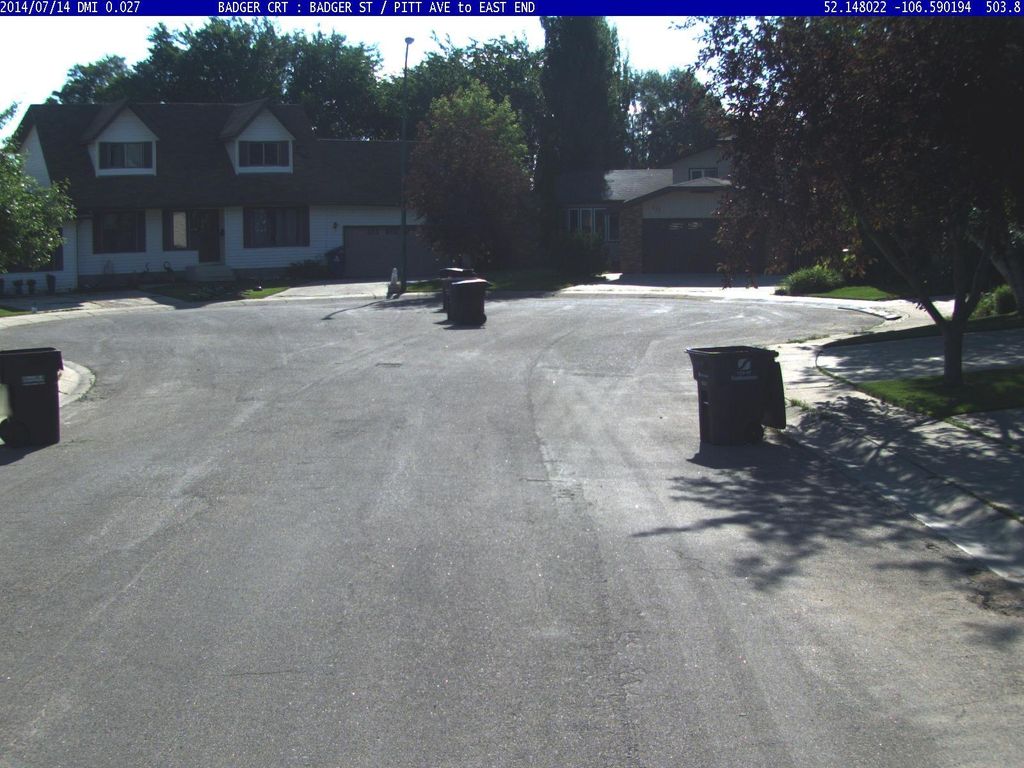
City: saskatoon